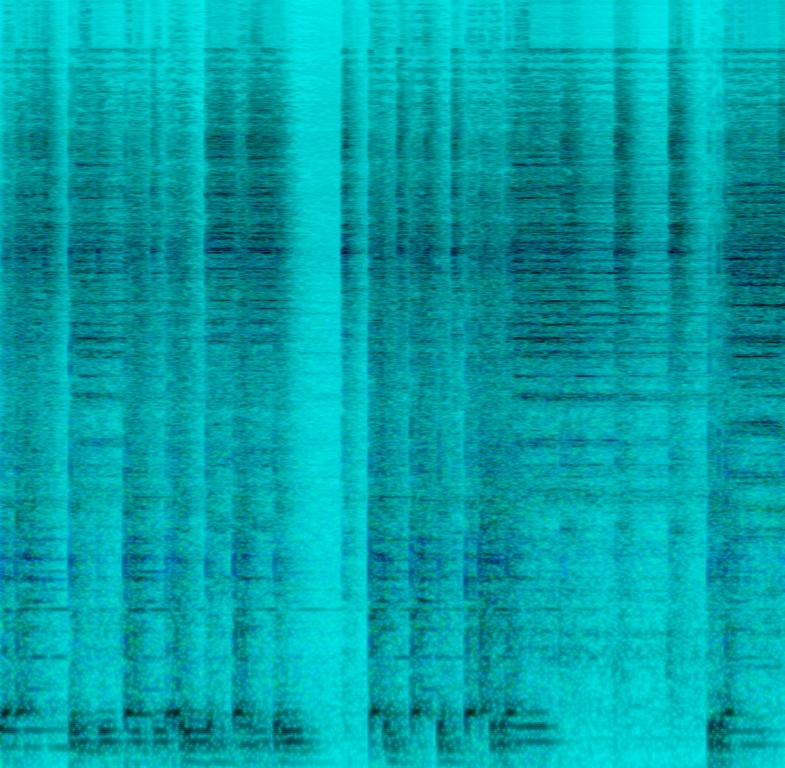
The song is an instrumental. The tempo is medium, featuring a drum solo with no other instrumentation, featuring a lot of stops, cymbals crashes and drum rolls. The song serves as a dance track for a group of dancers. The audio quality is deteriorated and generally poor.